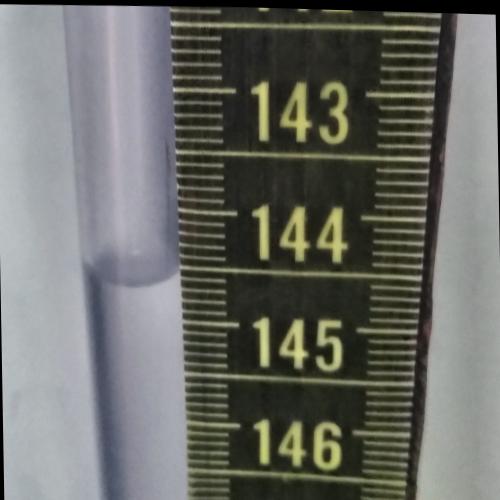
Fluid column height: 145.6 cm